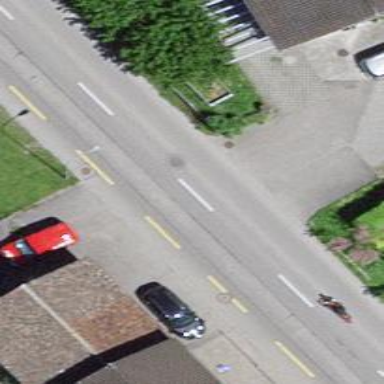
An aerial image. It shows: Secondary road with asphalt surface. There is designated lane for cyclists on the left side.